Question: Here's a figure to illustrate, since I couldn't reproduce with dput and dump.
I tried using for() loop in combination with a match or %in%, but I just couldn't get through in time.

I want to match ID from df1 with ACCESSION in df2, and then replace
"NA" in df1 with GENE_SYMBOL from df2.
The values are not in the same order, and their columns have different sizes. Thus, I believe that I should use a combination of for loops + match or something.
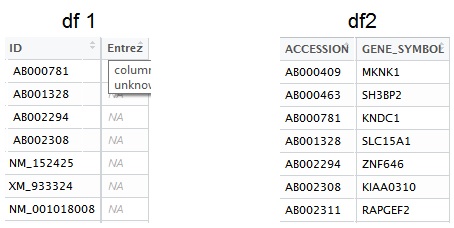
Answer: Looks like you need a left-join, something like:
'''
merge(df1, df2, by.x = "ID", by.y = "ACCESSION", all.x = TRUE)
'''
If you are using 'dplyr', you can do
'''
library(dplyr)
left_join(df1, df2, by = c("ID" = "ACCESSION"))
'''